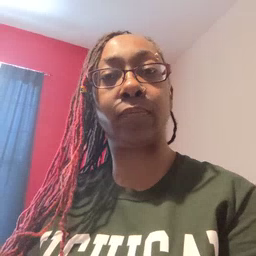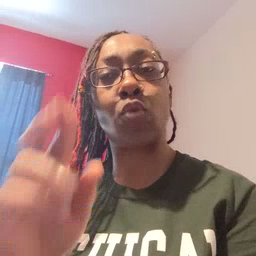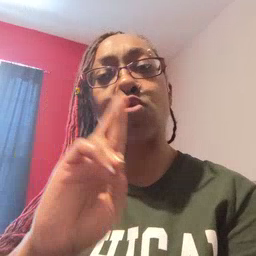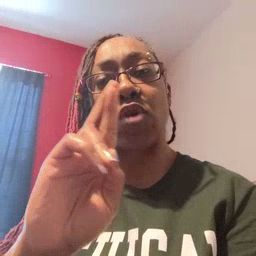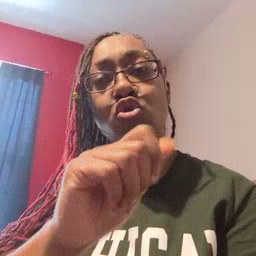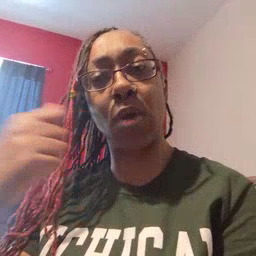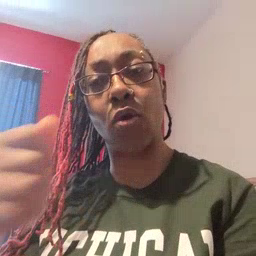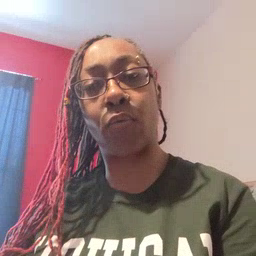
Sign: refrigerator